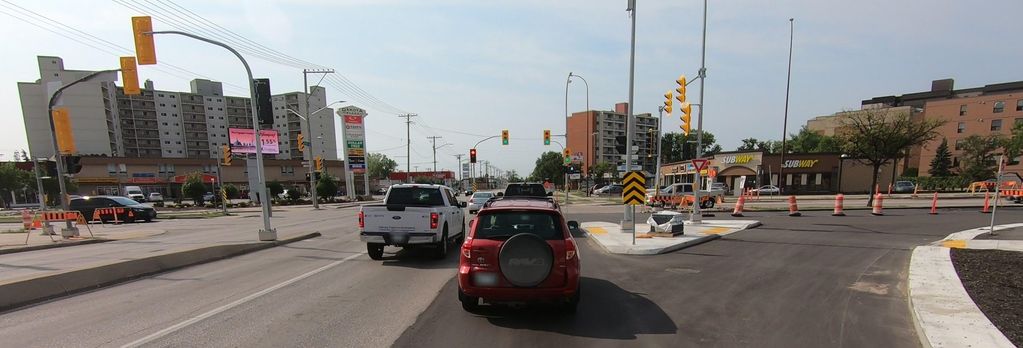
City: winnipeg